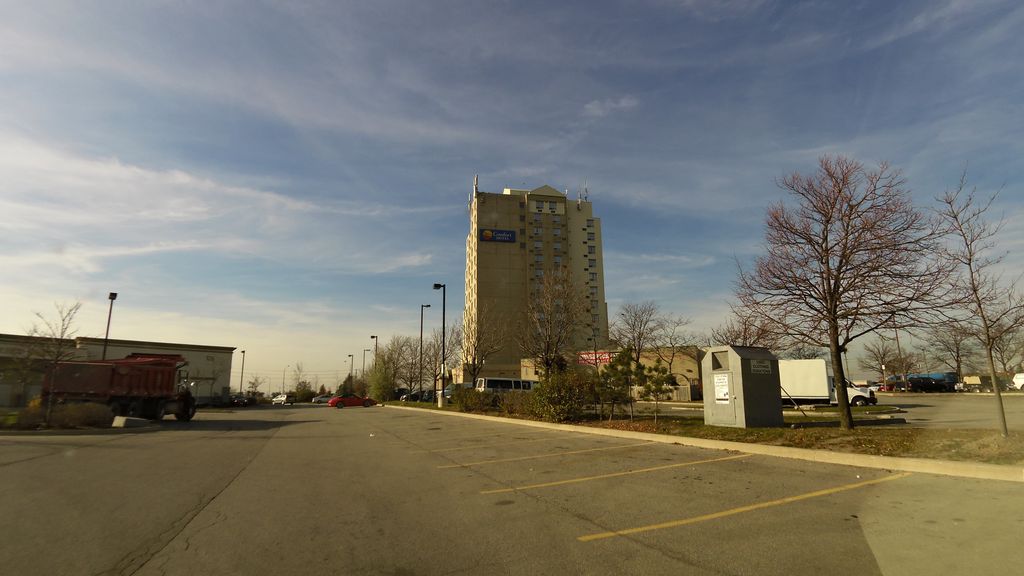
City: toronto